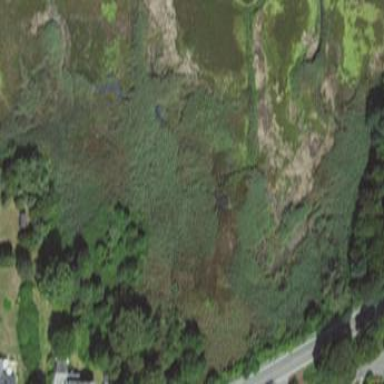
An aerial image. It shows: Beautiful wet meadow natural wetland.